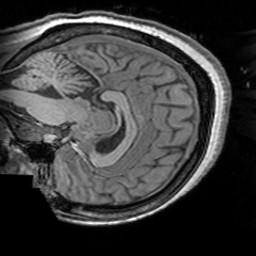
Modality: T1w
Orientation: sagittal
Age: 18
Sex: female
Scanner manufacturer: siemens
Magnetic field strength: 3 T
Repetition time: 1.63 s
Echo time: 0.00311 s